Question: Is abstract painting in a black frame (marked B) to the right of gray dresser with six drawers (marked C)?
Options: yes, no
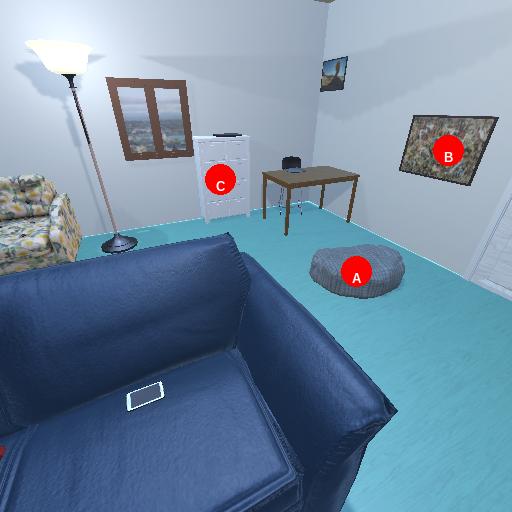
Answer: yes